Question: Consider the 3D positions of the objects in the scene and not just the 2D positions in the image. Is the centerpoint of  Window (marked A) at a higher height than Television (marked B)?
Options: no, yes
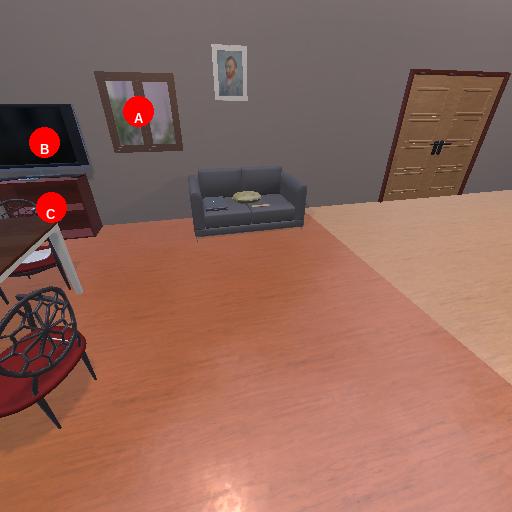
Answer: no